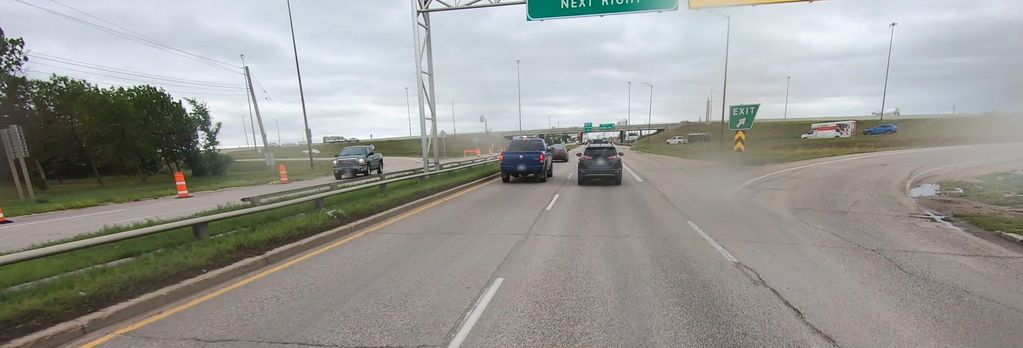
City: winnipeg